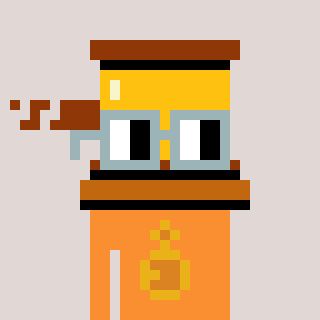
a pixel art character with square dark gray glasses, a gavel-shaped head and a orange-colored body on a warm background